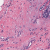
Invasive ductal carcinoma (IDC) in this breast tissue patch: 0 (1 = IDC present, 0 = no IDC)